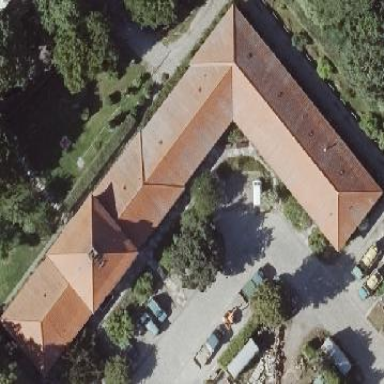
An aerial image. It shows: Commercial building with hipped roof.